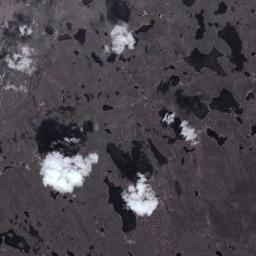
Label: cloud